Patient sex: F
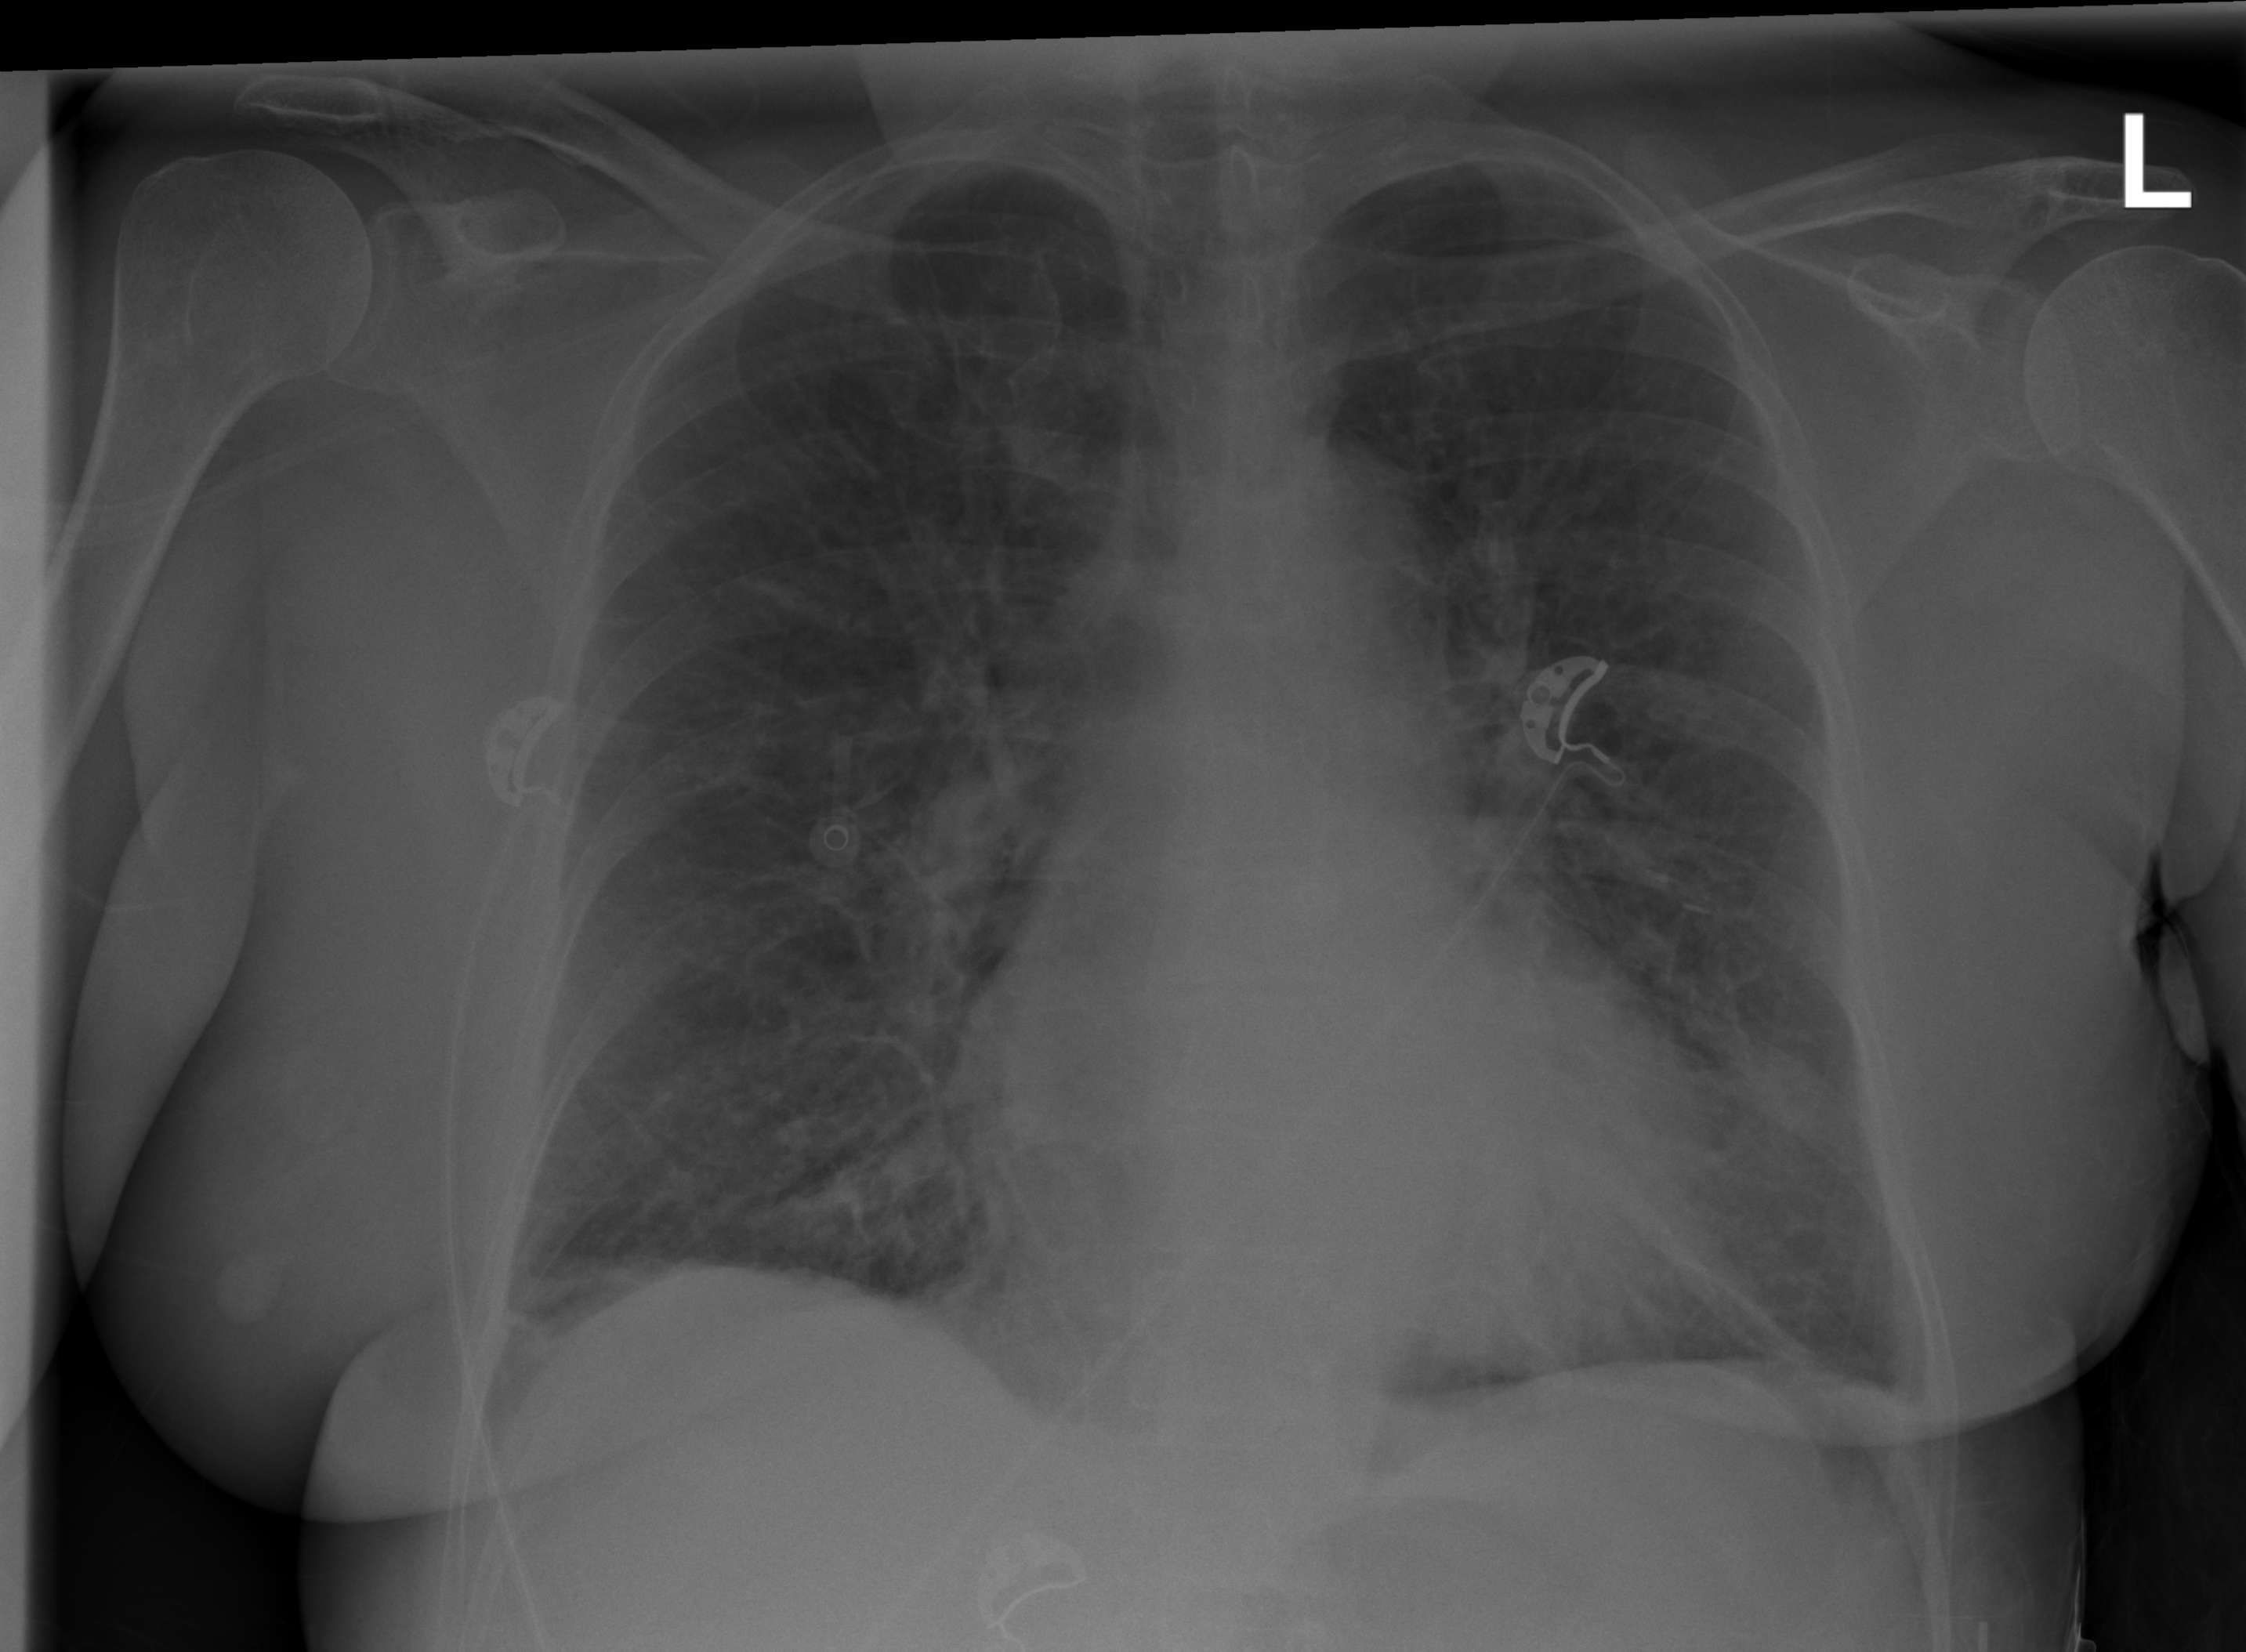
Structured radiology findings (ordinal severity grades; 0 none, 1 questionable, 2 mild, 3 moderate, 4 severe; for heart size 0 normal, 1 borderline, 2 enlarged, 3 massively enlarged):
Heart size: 0
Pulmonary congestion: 2
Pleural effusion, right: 0
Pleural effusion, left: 0
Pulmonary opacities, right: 0
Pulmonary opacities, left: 0
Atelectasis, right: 2
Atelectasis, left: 0